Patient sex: M
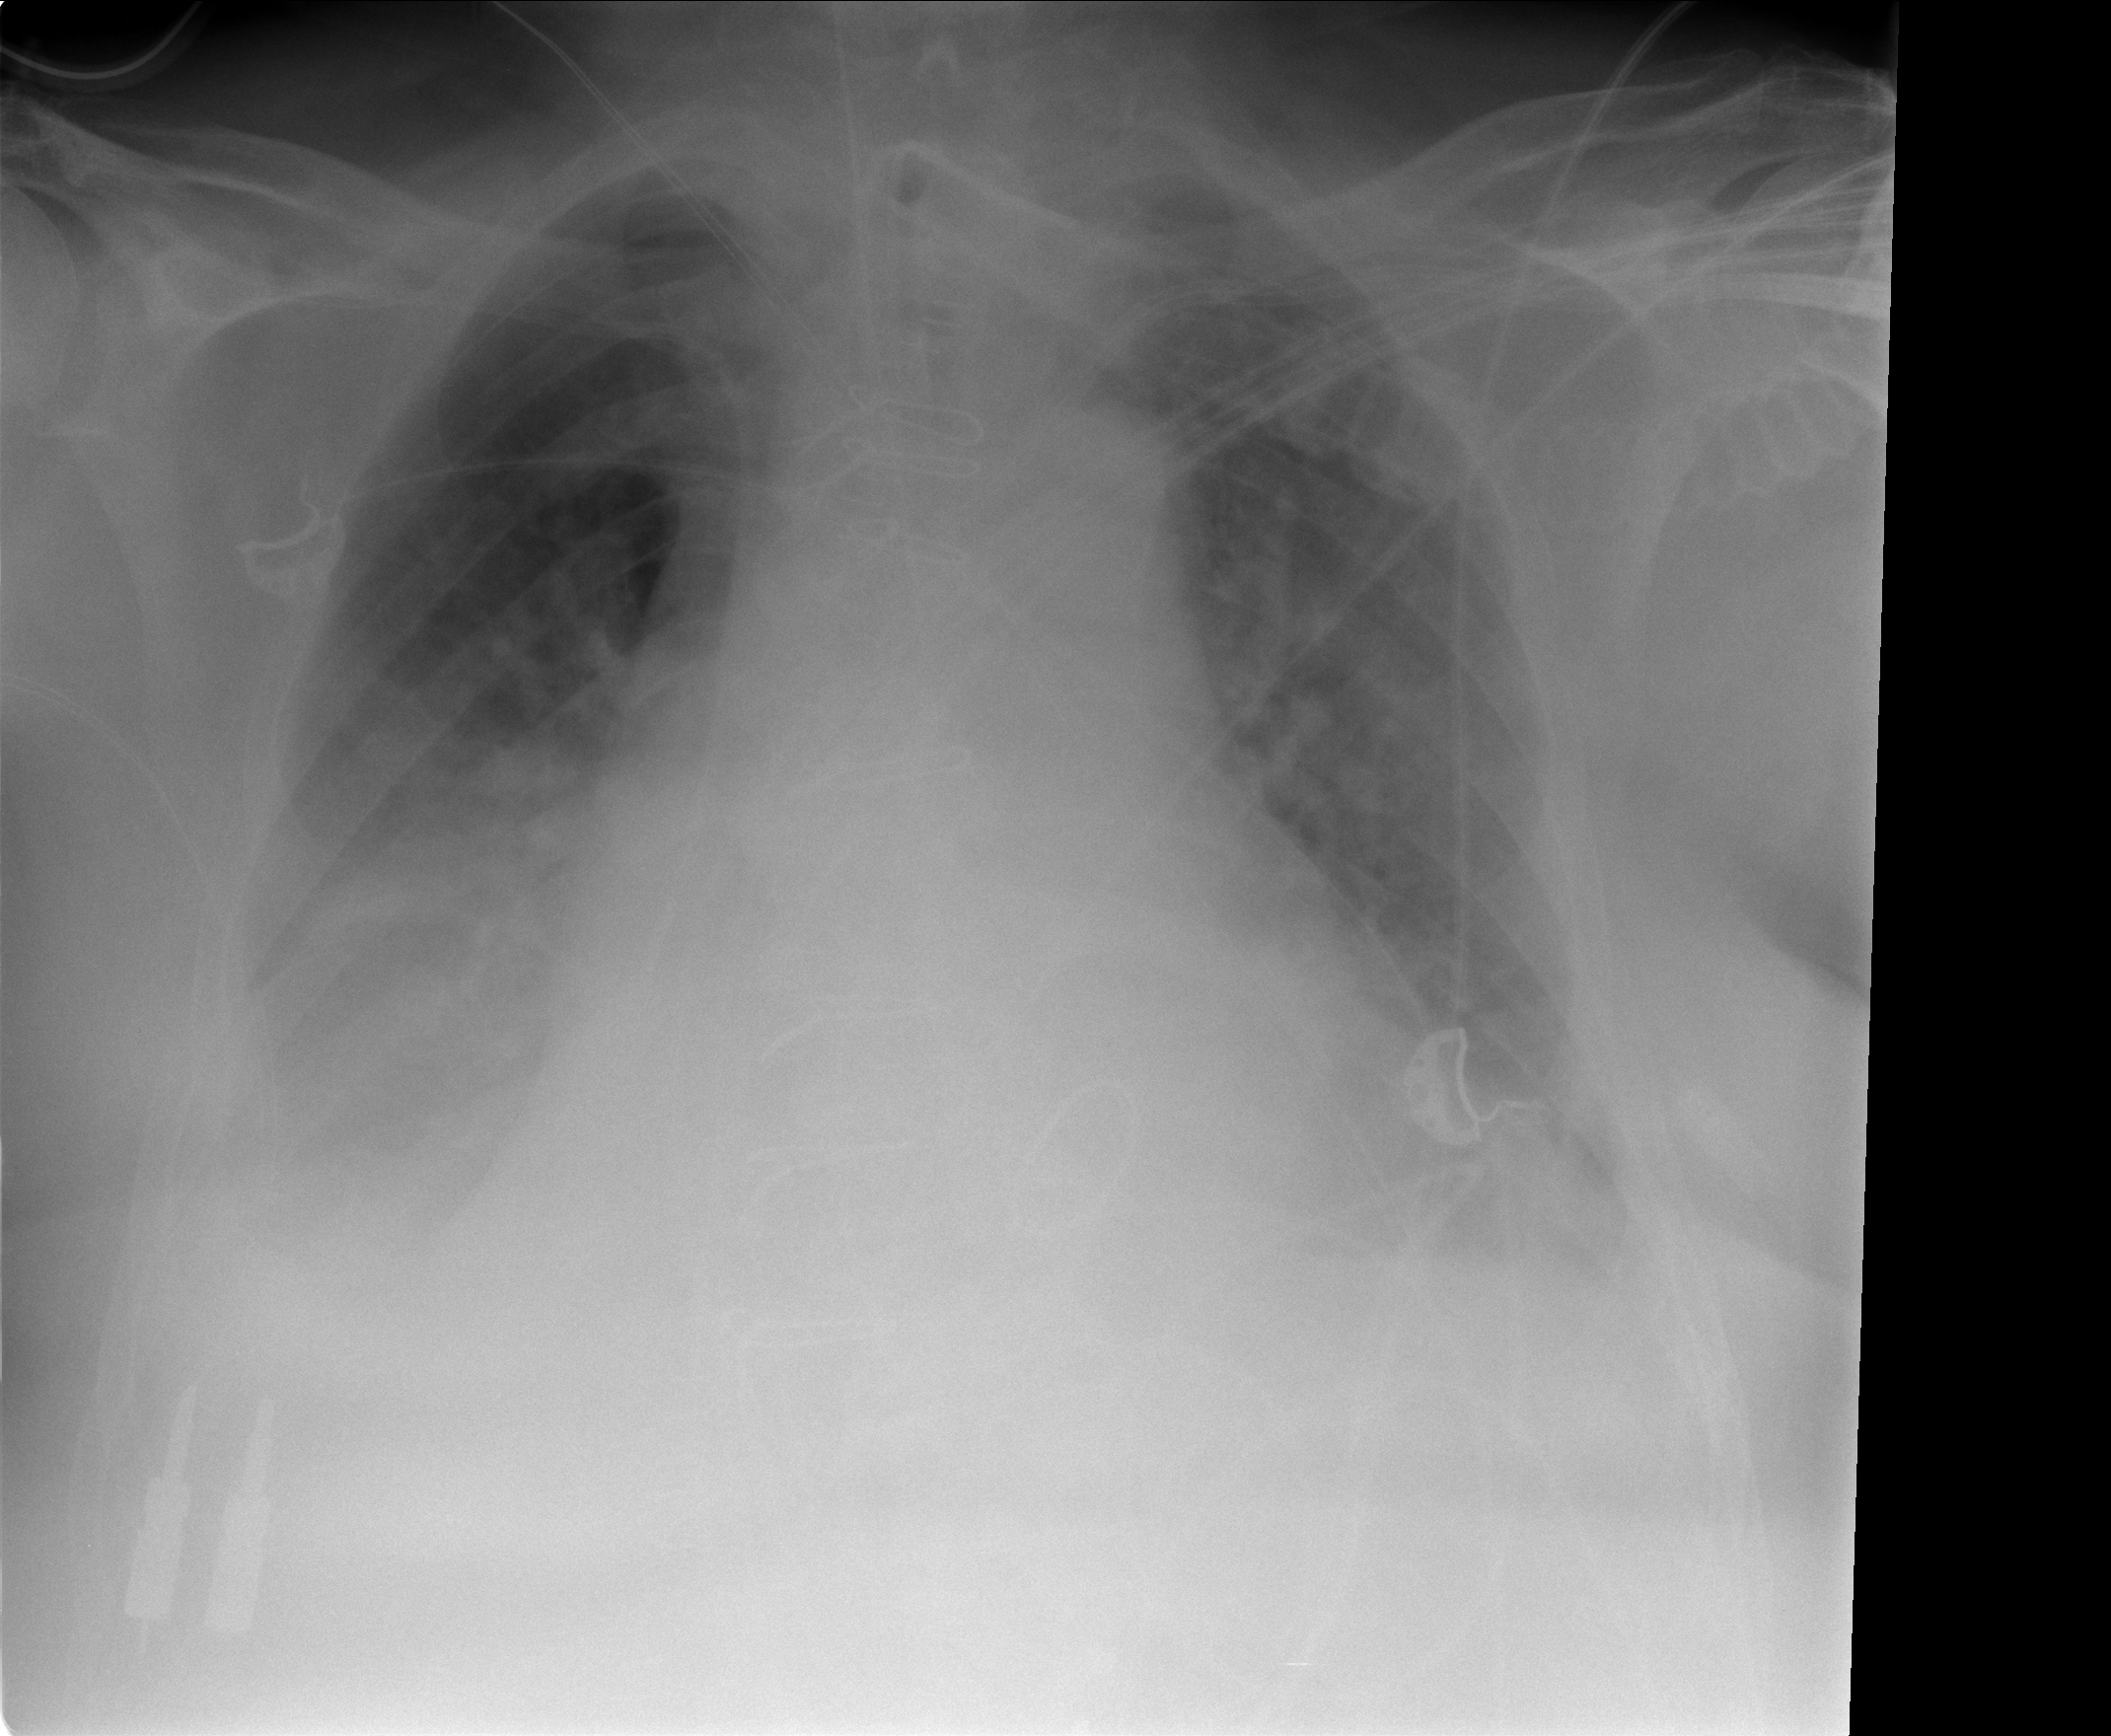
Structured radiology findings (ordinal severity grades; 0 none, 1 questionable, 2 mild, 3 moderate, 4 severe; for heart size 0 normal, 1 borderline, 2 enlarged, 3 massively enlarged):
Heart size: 2
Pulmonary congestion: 1
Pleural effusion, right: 3
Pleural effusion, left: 2
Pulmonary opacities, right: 0
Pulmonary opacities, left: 0
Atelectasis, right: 2
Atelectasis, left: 2